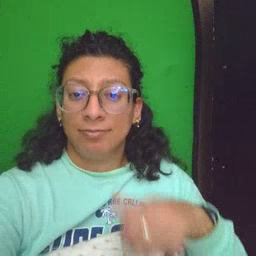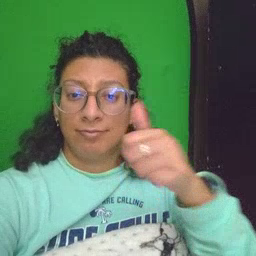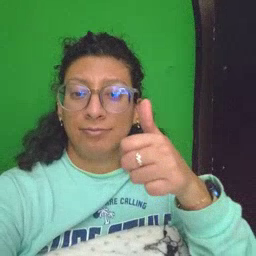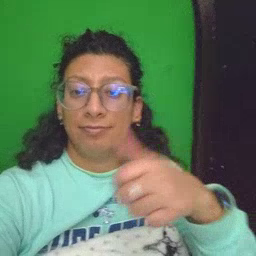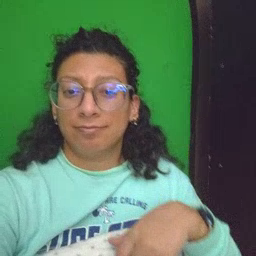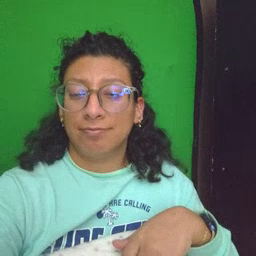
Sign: yourself